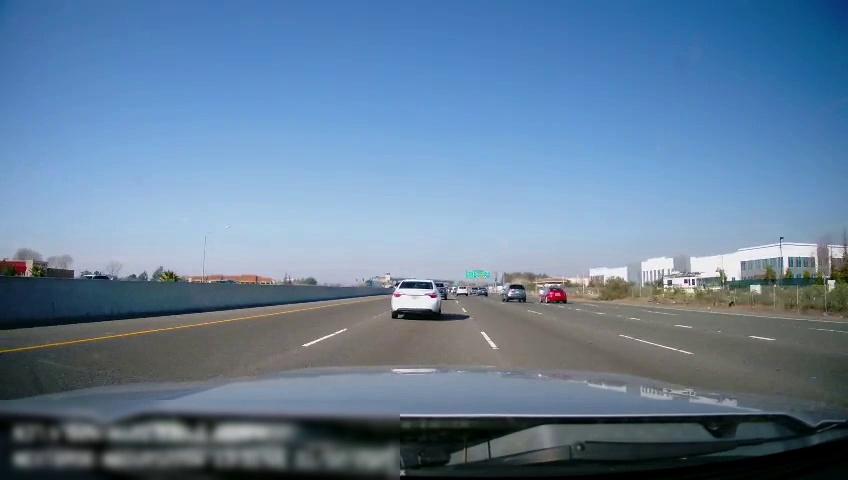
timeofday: Day
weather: Sunny
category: Drivable Space
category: Vehicles | Bus
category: Vehicles | Car
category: Vehicles | Car
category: Vehicles | SUV
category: Vehicles | SUV
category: Vehicles | SUV
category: Vehicles | Car
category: Lanes | Alternate Lane
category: Lanes | Alternate Lane
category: Lanes | Alternate Lane
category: Lanes | Current Lane
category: Lanes | Current Lane
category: Lanes | Alternate Lane
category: Lanes | Alternate Lane
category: Traffic | Signs